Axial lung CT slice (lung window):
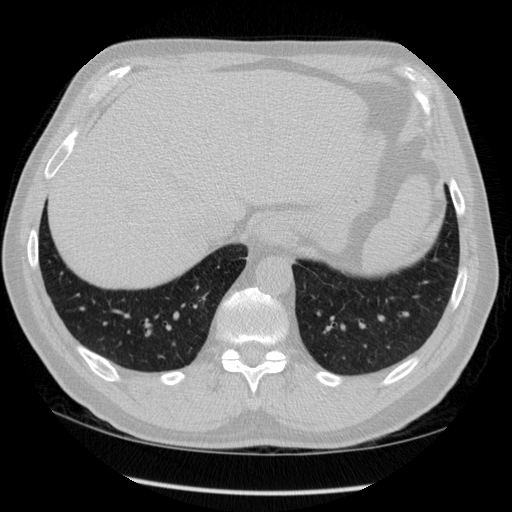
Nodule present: no